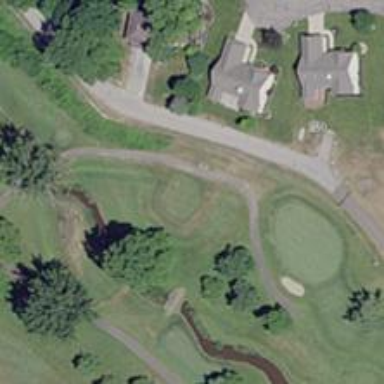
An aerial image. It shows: Service road designated as golf cart path.